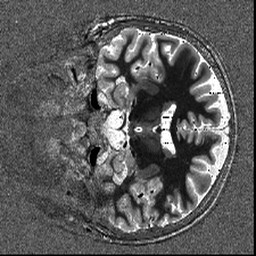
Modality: T1map
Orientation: coronal
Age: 24
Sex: female